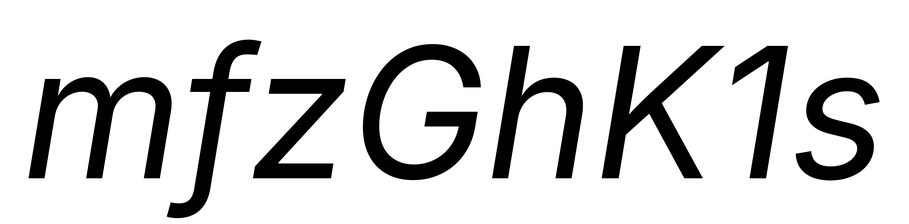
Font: Inter-Italic_Italic